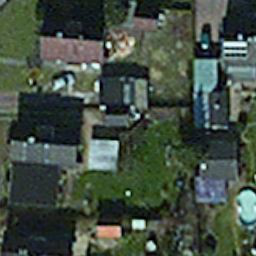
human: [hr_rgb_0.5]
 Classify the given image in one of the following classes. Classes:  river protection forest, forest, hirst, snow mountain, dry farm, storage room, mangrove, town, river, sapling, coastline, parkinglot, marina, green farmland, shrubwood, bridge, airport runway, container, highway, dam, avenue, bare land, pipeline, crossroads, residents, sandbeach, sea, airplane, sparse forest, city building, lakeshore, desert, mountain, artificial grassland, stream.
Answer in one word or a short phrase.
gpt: residents